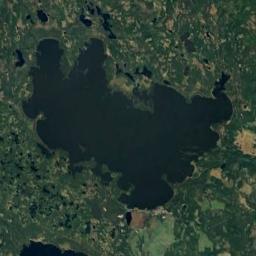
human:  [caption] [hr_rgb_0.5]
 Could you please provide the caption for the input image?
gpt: The lake in the middle is larger than the surrounding lake .

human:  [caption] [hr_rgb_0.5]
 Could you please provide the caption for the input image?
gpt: A big lake and some small lakes lie in the dense forest and the water is deep green .

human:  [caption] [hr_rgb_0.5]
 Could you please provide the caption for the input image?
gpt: The lake is dark green .

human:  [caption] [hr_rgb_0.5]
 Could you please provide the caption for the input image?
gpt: A blue lake surrounded by forest .

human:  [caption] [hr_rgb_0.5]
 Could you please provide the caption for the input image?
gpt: There are green land around the lakes .